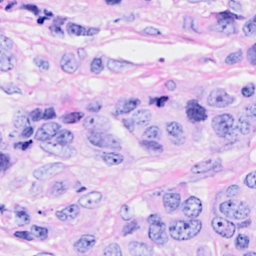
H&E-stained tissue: Breast